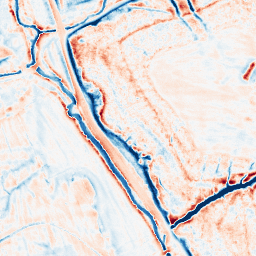
Category: edge_preserving
Decomposition family: guided
Decomposition parameters: radius: 4
eps: 0.1
Upsampling method: quintic
Upsampling parameters: scale: 2
Upsampling scale: 2